Question: I have the following method for my search bar, that searches for the key 'exerciseName' in 'exerciseArray'. This is working fine, but it is only adding that key to the 'listOfItems' item that i then use to populate the cell's textLabel. I want it to also have the coresponding 'muscleName' as well. Can anyone show me how? I think I need to change listOfItems to a dictionary, or have keys?
'''
- (void) searchTableView {
NSString *searchText = searchBar.text;
NSMutableArray *searchArray = [[NSMutableArray alloc] init];
for (NSDictionary *dictionary in self.exerciseArray)
{
NSString *value = [dictionary objectForKey:@"exerciseName"];
[searchArray addObject:value];
}
for (NSString *sTemp in searchArray)
{
NSRange titleResultsRange = [sTemp rangeOfString:searchText options:NSCaseInsensitiveSearch];
if (titleResultsRange.length > 0)
[listOfItems addObject:sTemp];
}
searchArray = nil;
}
'''
When I log 'exerciseArray':

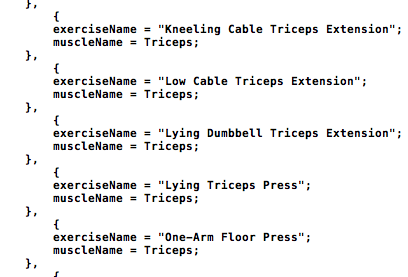
Answer: You can try 2 things.
1. Populate UITableView with a dictionary instead of an array. Here you can use the dictionary key and value in the cell.
2. You can create a Class, say Workout, with 2 properties - NSString *exercise and NSString *muscle.
For 2nd approach you'll have to modify your code as
'''
- (void) searchTableView {
NSString *searchText = searchBar.text;
NSMutableArray *searchArray = [[NSMutableArray alloc] init];
for (NSDictionary *dictionary in self.exerciseArray)
{
NSString *value = [dictionary objectForKey:@"exerciseName"];
//workout alloc init
workout.exercise = [dictionary objectForKey:@"exerciseName"];
workout.muscle = [dictionary objectForKey:@"muscleName"];
[searchArray addObject:workout];
}
/*See if this is necessary to implement*/
//for (NSString *sTemp in searchArray)
//{
// NSRange titleResultsRange = [sTemp rangeOfString:searchText options:NSCaseInsensitiveSearch];
//if (titleResultsRange.length > 0)
//[listOfItems addObject:sTemp];
//}
//searchArray = nil;
}
'''
I would suggest you opt for the first approach which is fairly easy.
---
If you go by the 1st approach, you can try out this.
'''
- (void) searchTableView {
NSString *searchText = searchBar.text;
for (NSDictionary *dictionary in self.exerciseArray)
{
NSString *exerciseName = [dictionary objectForKey:@"exerciseName"];
NSRange titleResultsRange = [exerciseName rangeOfString:searchText options:NSCaseInsensitiveSearch];
if (titleResultsRange.length > 0)
[listOfItems addObject:dictionary];
}
}
- (NSInteger)tableView:(UITableView *)table numberOfRowsInSection:(NSInteger)section {
return [listOfItems count];
}
- (UITableViewCell *)tableView:(UITableView *)tableView cellForRowAtIndexPath:(NSIndexPath *)indexPath {
static NSString *stringIdentifier = @"CellIdentifier";
UITableViewCell *cell = [tableView dequeueReusableCellWithIdentifier:stringIdentifier];
if (!cell) {
cell = [[UITableViewCell alloc] initWithStyle:UITableViewCellStyleSubtitle reuseIdentifier:stringIdentifier];
}
NSDictionary *dictionary = (NSDictionary *)[listOfItems objectAtIndex:indexPath.row];
[cell.textLabel setText:[dictionary objectForKey:@"exerciseName"]];
[cell.detailTextLabel setText:[dictionary objectForKey:@"muscleName"]];
return cell;
}
'''